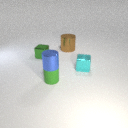
small cyan metal cube to the right of small green metal cube